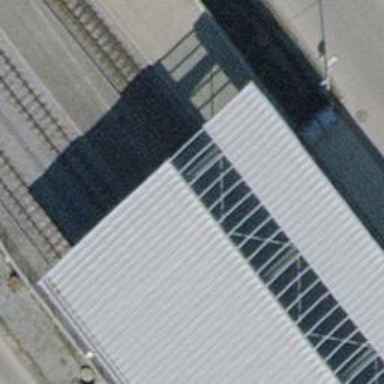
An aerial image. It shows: Paved public transport platform at railway station.